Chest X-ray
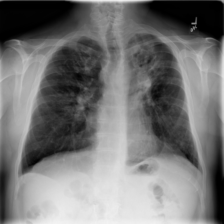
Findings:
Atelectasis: negative
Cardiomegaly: negative
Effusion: negative
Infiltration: positive
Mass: negative
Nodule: negative
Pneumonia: negative
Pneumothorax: negative
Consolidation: negative
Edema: negative
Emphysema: negative
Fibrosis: positive
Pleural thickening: negative
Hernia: negative